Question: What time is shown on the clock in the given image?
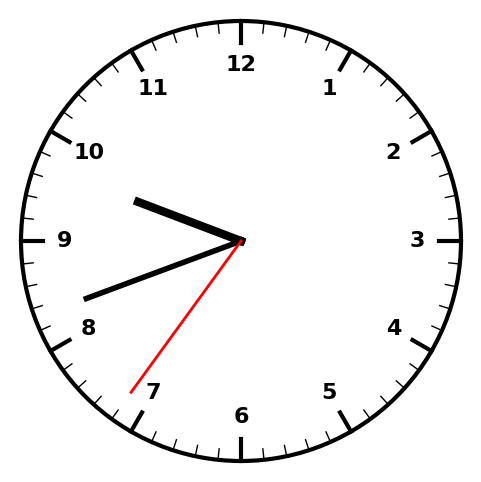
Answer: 09:41:36